六年级 · 算术
解方程。
$
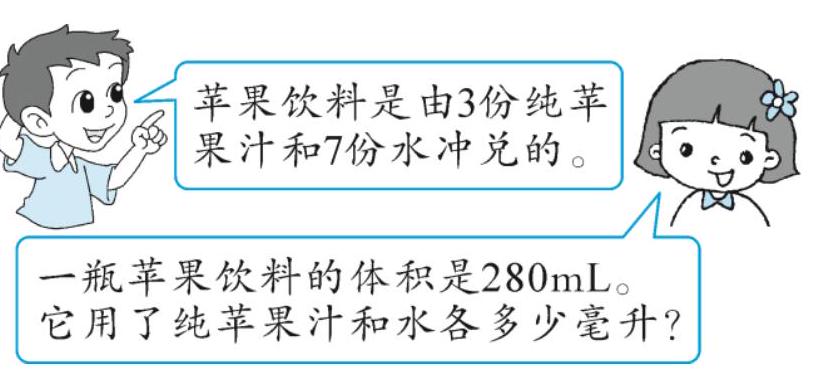
答案: $x=